【题型】解答题　【知识点】平面几何　【难度】easy
如图，在梯形$ABCD$中，$AD \parallel BC$，对角线$AC$、$BD$相交于点$O$，$BC=2AD$，$OD=1$．

\vspace{3pt}
\noindent
(1)求$BD$的长；

(2)如果$\overrightarrow{AB}=\vec{a}$,$\overrightarrow{BC}=\vec{b}$，试用$\vec{a}$,$\vec{b}$表示向量$\overrightarrow{OB}$．
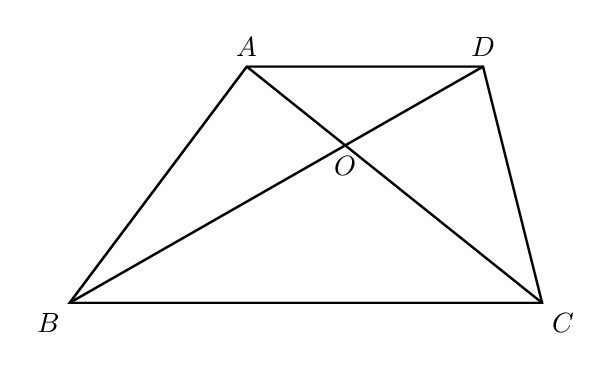
【解答】
\vspace{8pt}
\noindent
\textbf{【详解】}
(1) 解：$\because AD \parallel BC$，

$\therefore \angle DAO = \angle BCO$，$\angle ADO = \angle CBO$，

$\therefore \triangle AOD \backsim \triangle COB$，

\noindent
$\therefore \dfrac{OD}{OB} = \dfrac{AD}{BC} = \dfrac{AD}{2AD} = \dfrac{1}{2}$，

$\because OD=1$，

$\therefore OB=2$，

$\therefore BD = OB + OD = 3$．

\vspace{5pt}
(2) $\because \overrightarrow{BC}=\vec{b}$，$BC=2AD$，

$\therefore \overrightarrow{AD} = \dfrac{1}{2}\vec{b}$，

$\therefore \overrightarrow{DB} = \overrightarrow{AB} - \overrightarrow{AD} = \vec{a} - \dfrac{1}{2}\vec{b}$，

\noindent
由(1)知，$OB = \dfrac{2}{3}DB$，

$\therefore \overrightarrow{OB} = \dfrac{2}{3}\left( \vec{a} - \dfrac{1}{2}\vec{b} \right) = \dfrac{2}{3}\vec{a} - \dfrac{1}{3}\vec{b}$．